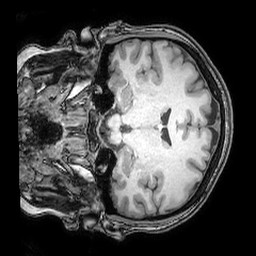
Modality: T1w
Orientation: coronal
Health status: ill
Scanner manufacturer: philips
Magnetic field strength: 3 T
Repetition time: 0.007 s
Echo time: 0.0035 s